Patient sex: F
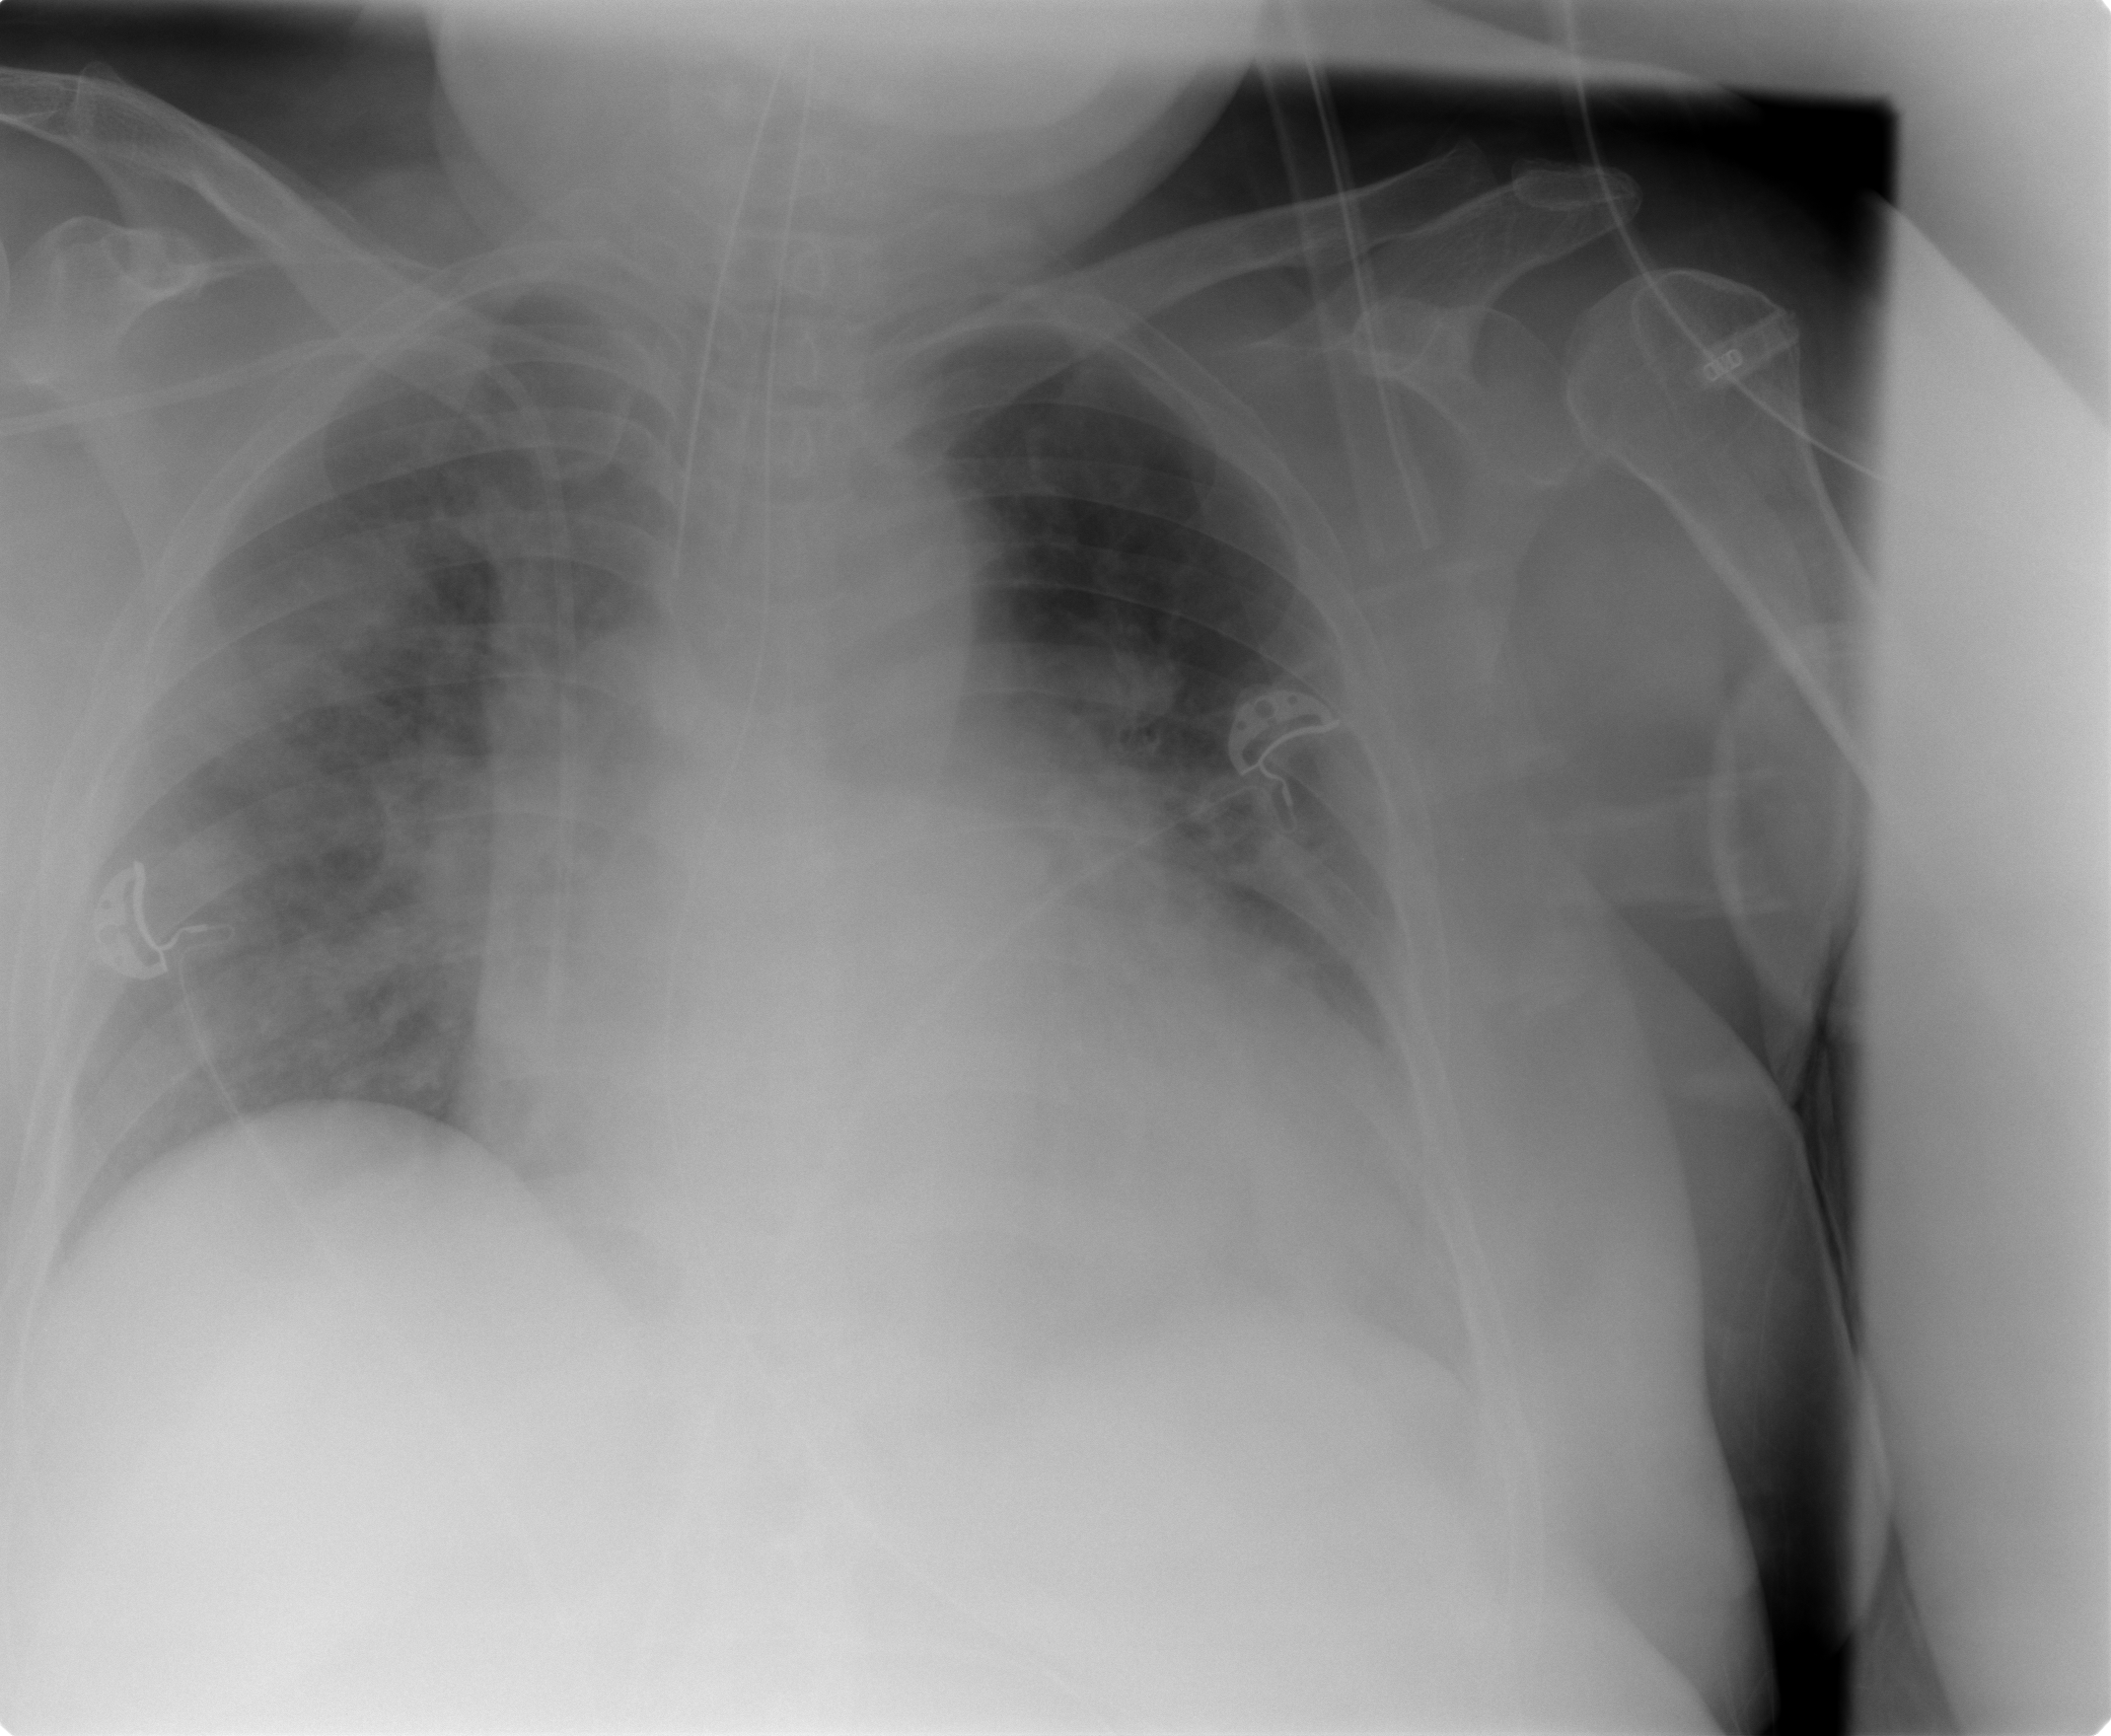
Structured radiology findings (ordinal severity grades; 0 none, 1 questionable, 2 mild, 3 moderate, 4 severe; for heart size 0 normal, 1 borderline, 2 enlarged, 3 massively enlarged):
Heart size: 2
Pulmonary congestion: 0
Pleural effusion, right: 0
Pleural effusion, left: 0
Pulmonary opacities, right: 3
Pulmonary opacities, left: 0
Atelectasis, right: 0
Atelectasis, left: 0